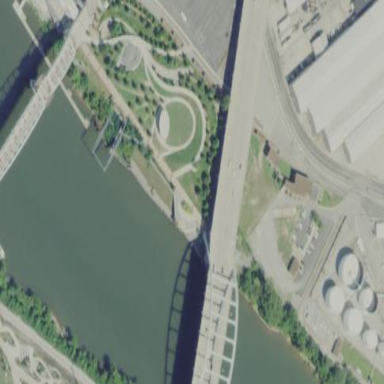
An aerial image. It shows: Architectural bridge with arched structure.